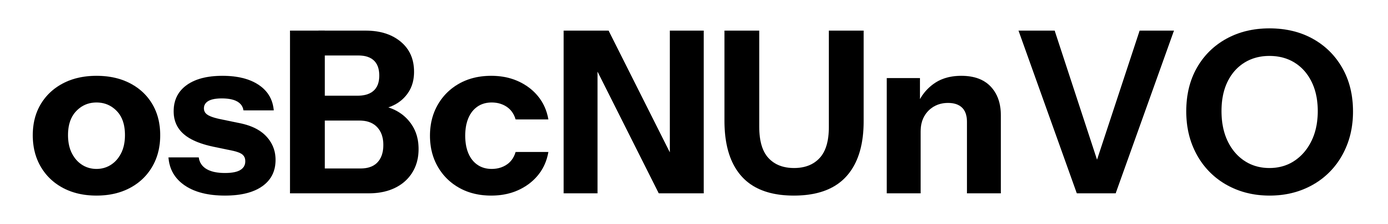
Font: InstrumentSans_Bold